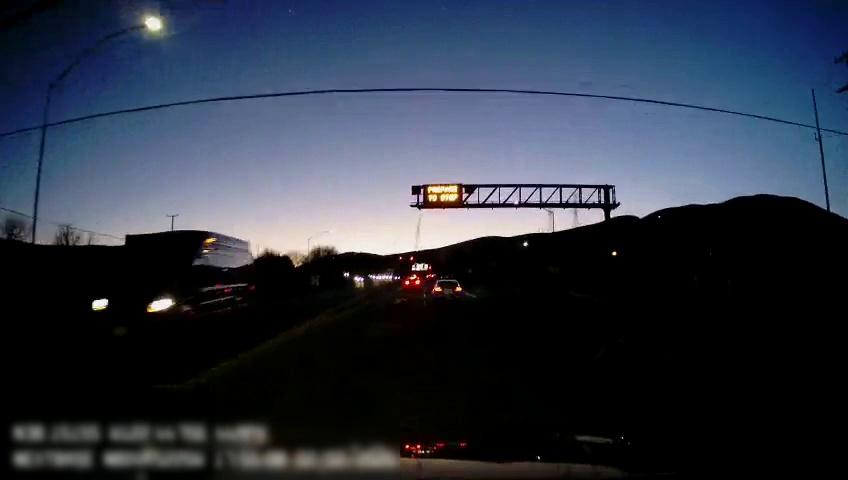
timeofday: Dusk/Dawn/Twilight
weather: Other
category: Drivable Space
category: Vehicles | Van
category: Vehicles | SUV
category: Vehicles | Car
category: Lanes | Current Lane
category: Lanes | Opposite Lane
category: Lanes | Current Lane
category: Lanes | Current Lane
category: Traffic | Signs
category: Traffic | Signs